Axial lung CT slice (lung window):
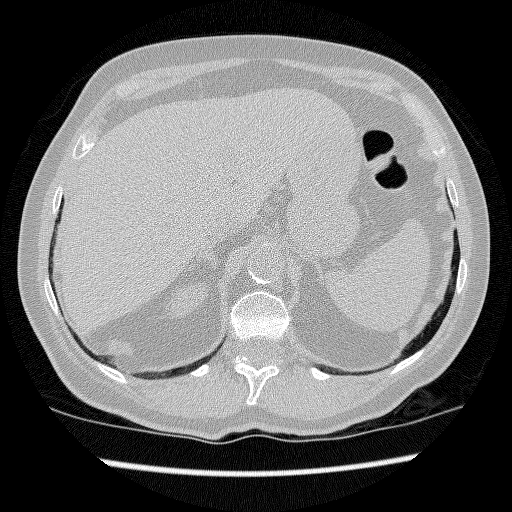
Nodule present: no